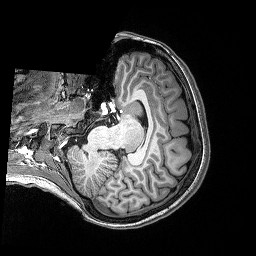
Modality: T1w
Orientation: axial